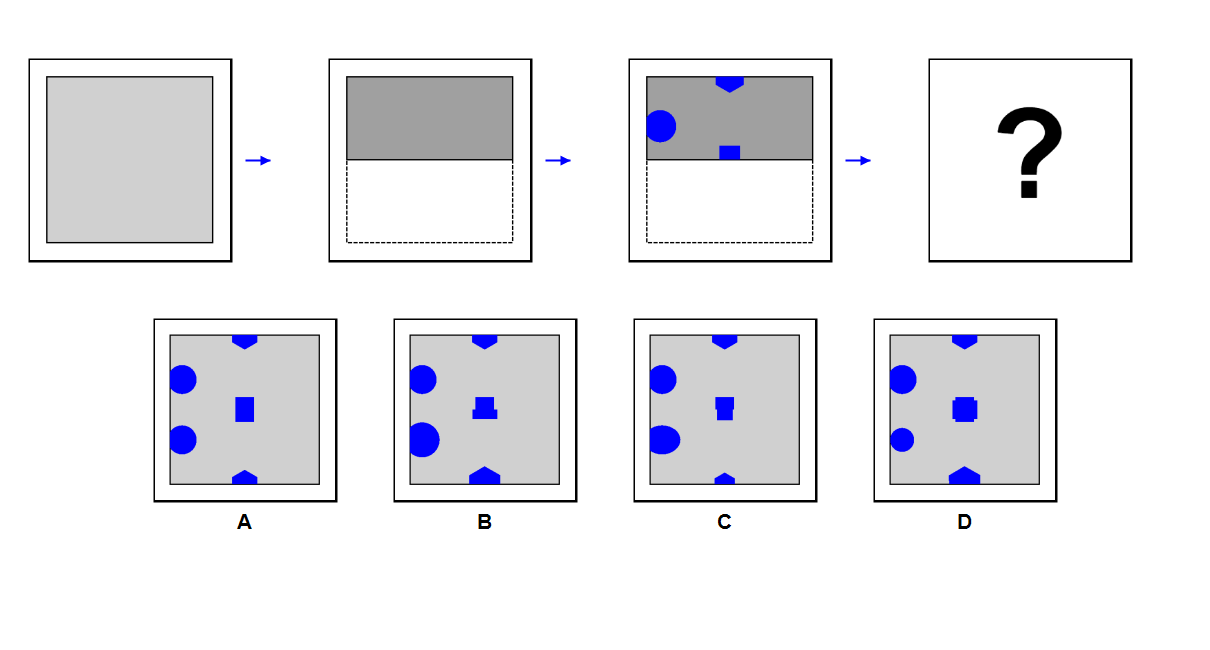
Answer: A